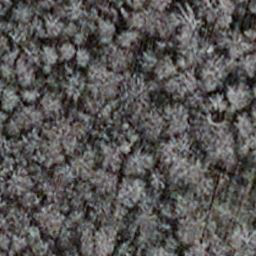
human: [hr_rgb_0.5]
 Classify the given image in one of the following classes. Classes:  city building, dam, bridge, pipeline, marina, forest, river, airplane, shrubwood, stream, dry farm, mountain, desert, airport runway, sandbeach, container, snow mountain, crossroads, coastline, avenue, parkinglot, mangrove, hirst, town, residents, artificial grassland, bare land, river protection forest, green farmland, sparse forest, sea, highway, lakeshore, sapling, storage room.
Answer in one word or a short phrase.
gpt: sapling